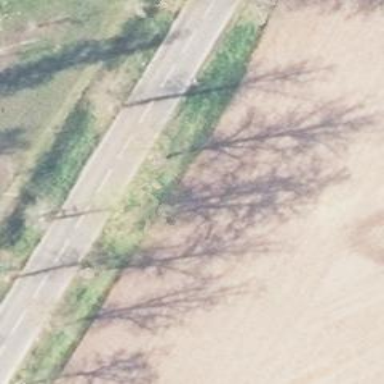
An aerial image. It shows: Row of deciduous broadleaved trees.